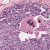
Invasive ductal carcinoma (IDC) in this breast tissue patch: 0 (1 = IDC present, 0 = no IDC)